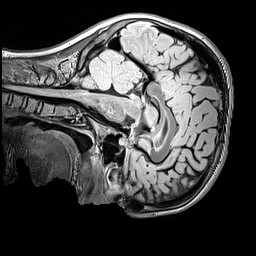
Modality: FLAIR
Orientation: sagittal
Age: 10
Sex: male
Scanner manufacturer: siemens
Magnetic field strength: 3 T
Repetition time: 5 s
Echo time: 0.388 s